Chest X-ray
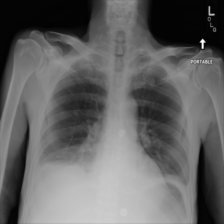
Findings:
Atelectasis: positive
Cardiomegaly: negative
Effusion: positive
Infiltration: negative
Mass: negative
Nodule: negative
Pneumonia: negative
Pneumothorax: negative
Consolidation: negative
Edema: negative
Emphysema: negative
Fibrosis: negative
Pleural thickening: negative
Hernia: negative